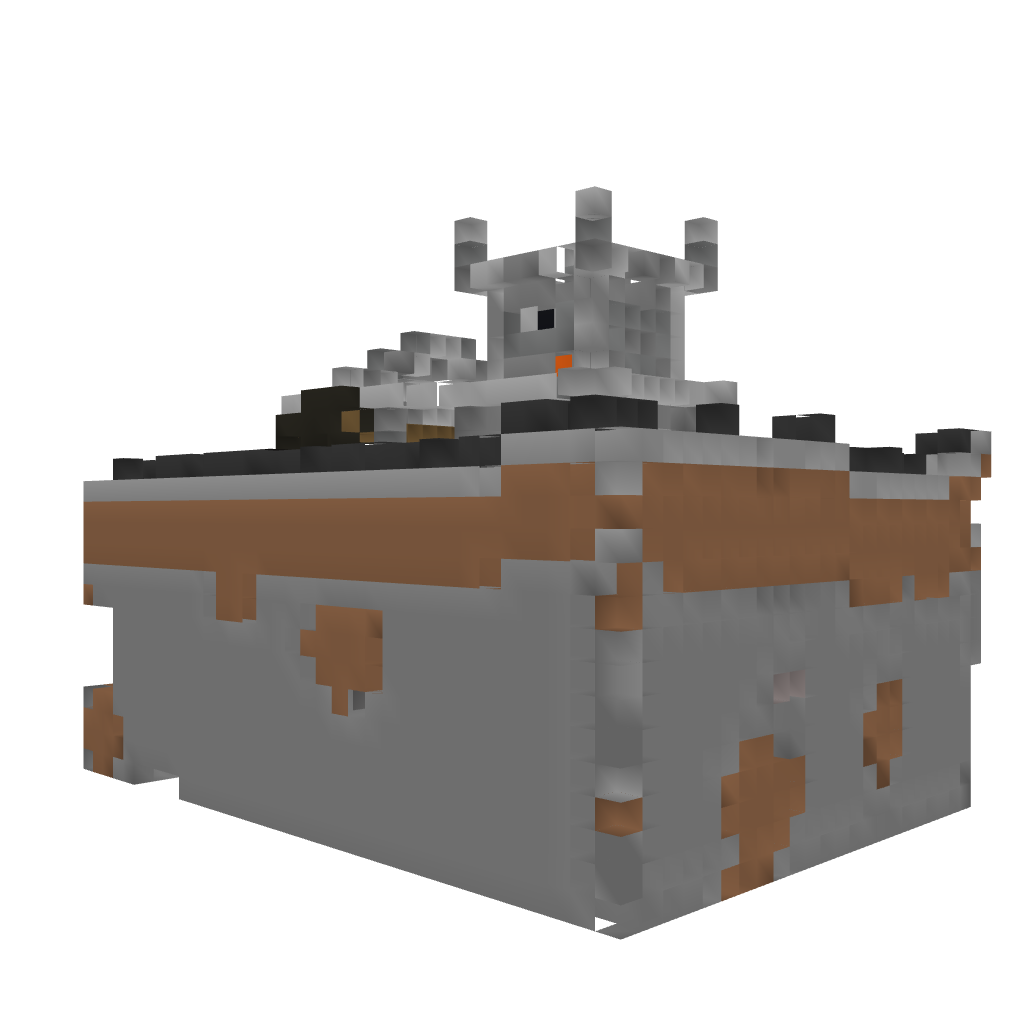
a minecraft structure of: The Modern Outpost [1]